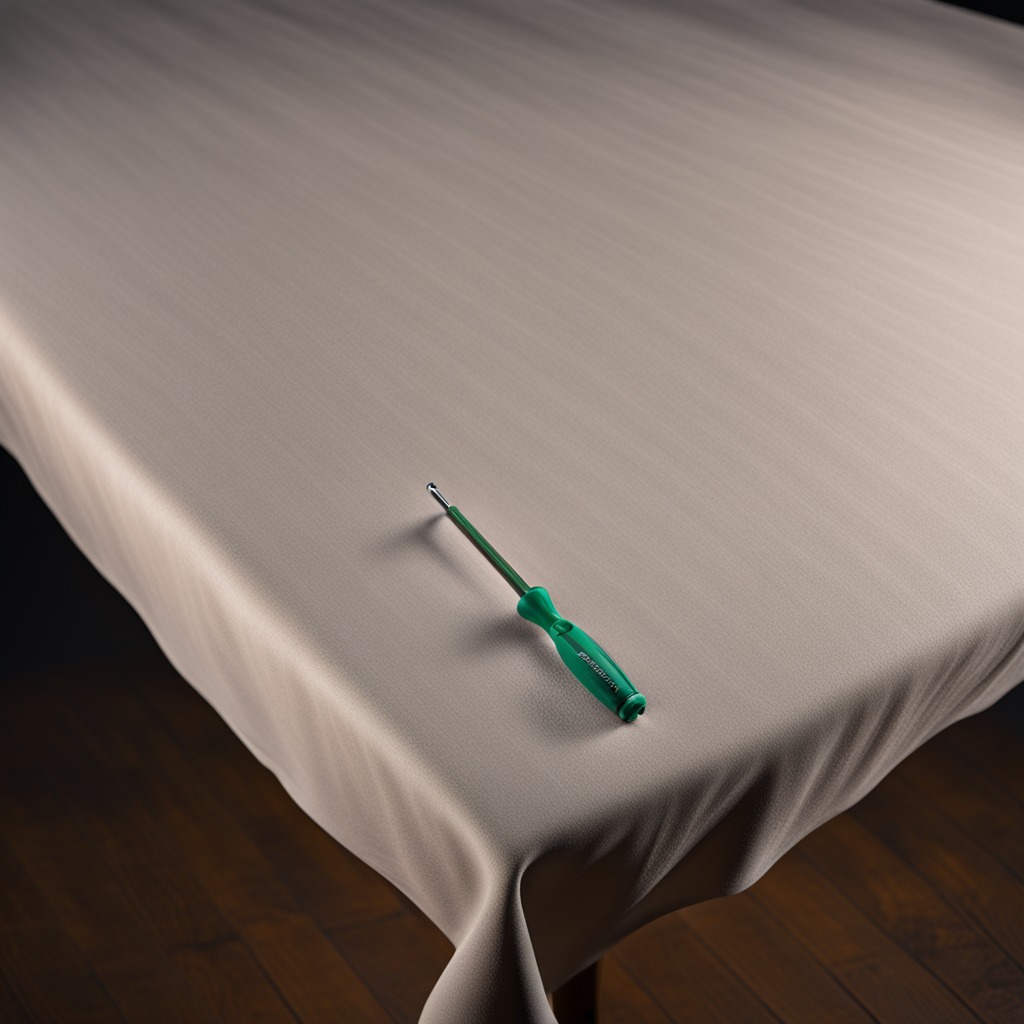
A screwdriver lies on a wooden table.